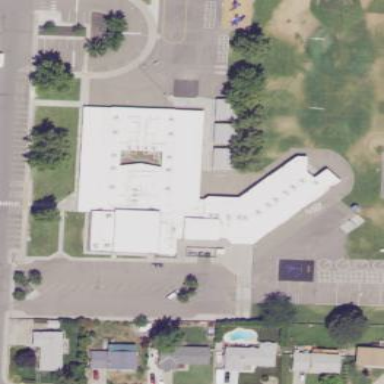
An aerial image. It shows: School building.